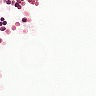
Metastatic tissue present: no